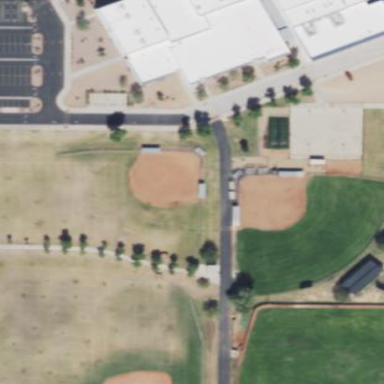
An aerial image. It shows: Softball pitch for leisure and sport activities.